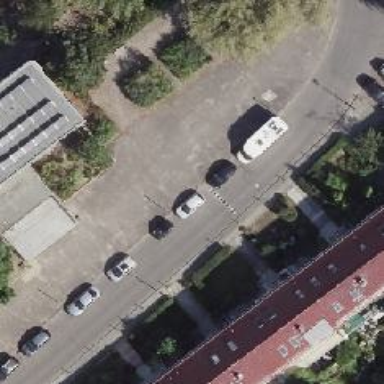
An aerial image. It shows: Bump for traffic calming.